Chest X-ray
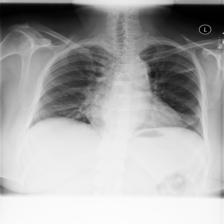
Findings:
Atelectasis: positive
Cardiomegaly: negative
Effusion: negative
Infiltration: negative
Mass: negative
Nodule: negative
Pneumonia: negative
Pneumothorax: negative
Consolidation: negative
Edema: negative
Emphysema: negative
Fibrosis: negative
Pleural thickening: negative
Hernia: negative